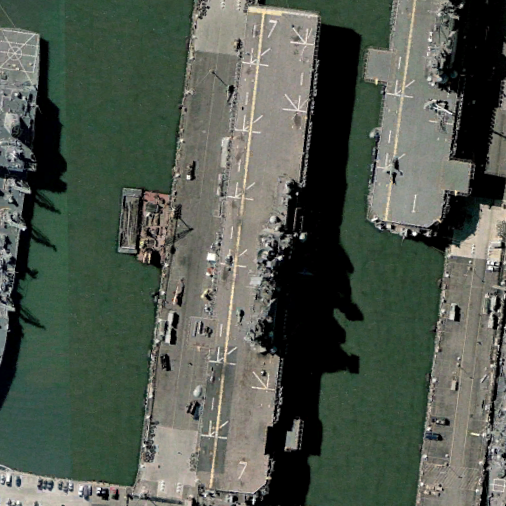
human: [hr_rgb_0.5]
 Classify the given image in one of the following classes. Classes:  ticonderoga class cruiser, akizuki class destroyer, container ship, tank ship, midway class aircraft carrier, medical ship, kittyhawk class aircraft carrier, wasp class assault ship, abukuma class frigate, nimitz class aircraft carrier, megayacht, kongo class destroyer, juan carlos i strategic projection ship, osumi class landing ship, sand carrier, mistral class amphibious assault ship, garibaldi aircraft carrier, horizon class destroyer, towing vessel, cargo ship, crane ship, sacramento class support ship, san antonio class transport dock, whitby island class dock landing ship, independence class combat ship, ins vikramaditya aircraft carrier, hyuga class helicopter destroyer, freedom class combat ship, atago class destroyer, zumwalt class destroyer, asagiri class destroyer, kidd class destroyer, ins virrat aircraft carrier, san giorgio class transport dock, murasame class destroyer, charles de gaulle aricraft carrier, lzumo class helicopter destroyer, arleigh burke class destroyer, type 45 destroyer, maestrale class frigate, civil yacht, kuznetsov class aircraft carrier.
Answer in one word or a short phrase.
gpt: Wasp class assault ship